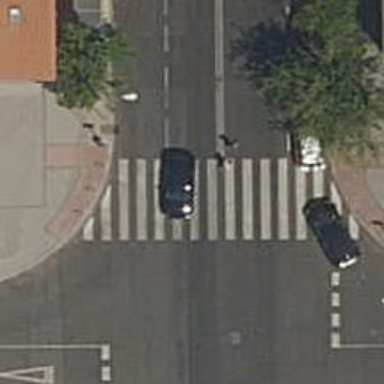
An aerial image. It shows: Uncontrolled crossing on the road.